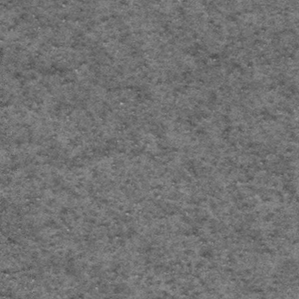
Label: frost